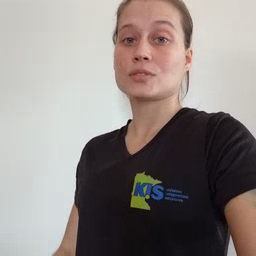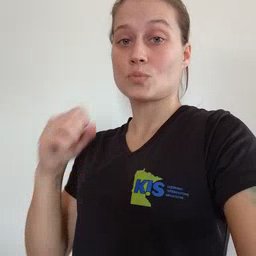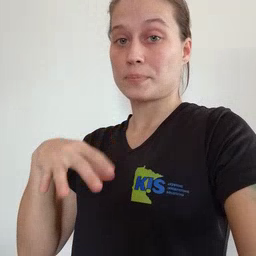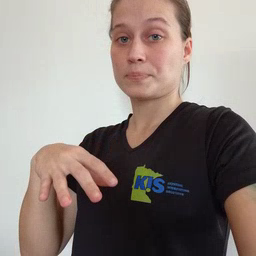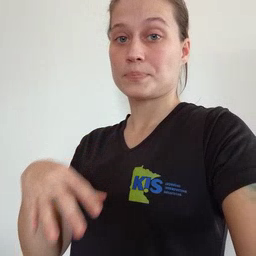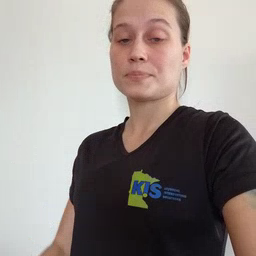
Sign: drop